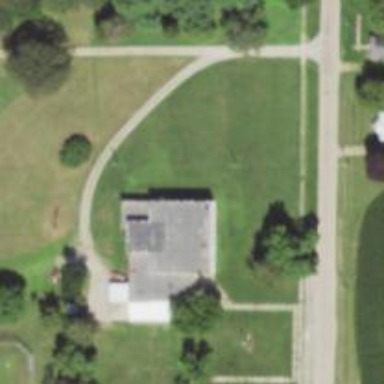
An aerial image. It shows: School.